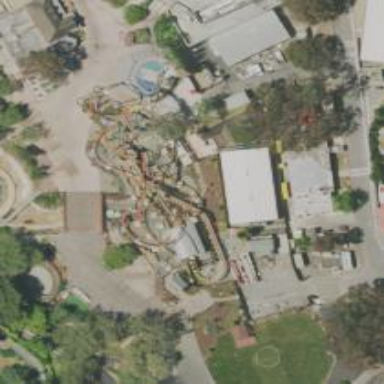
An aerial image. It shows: Thrilling roller coaster attraction.